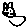
Label: cat